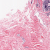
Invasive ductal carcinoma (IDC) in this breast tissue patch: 0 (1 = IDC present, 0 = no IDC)